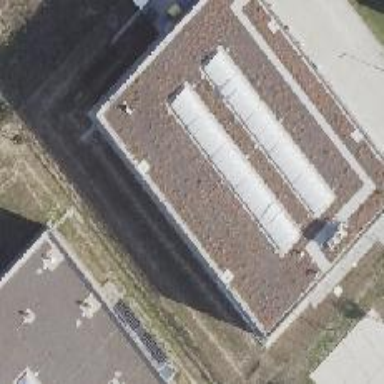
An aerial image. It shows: Commercial building.